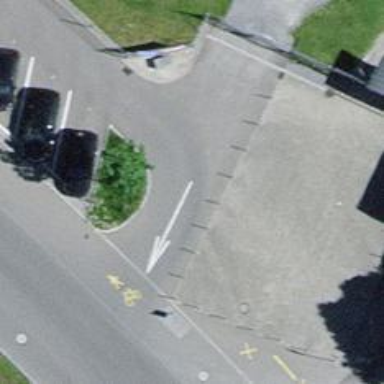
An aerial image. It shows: Road serving as parking aisle.